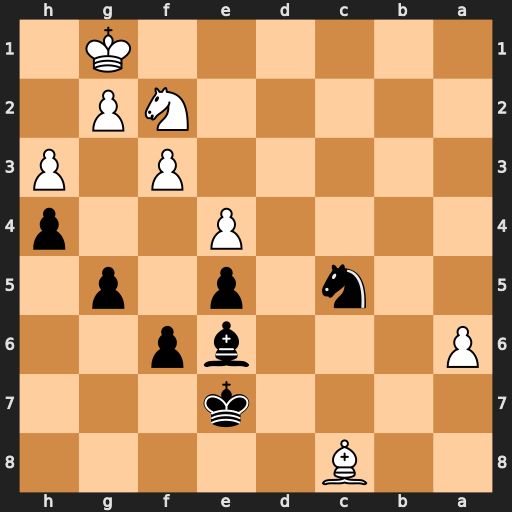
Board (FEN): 2B5/4k3/P3bp2/2n1p1p1/4P2p/5P1P/5NP1/6K1
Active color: b
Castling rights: -
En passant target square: -
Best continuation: Bxc8 a7 Bb7